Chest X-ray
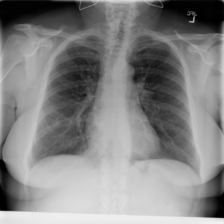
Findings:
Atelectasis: negative
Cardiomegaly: negative
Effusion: negative
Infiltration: negative
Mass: negative
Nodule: negative
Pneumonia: negative
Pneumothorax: negative
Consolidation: negative
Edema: negative
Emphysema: negative
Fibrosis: negative
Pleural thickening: negative
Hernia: negative